Question: I'm new in creating 'Android' apps, and I would like to hide the 'Title, App Icon', and the whole top area of the 'ActionBar', but keep the Tabs Navigations below it. Is it possible?
Here is an explanation picture about what I want exactly:

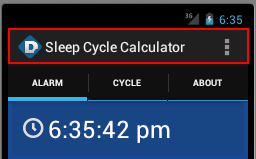
Answer: This will show only tabs:
'''
ActionBar actionBar = getActionBar();
actionBar.setNavigationMode(ActionBar.NAVIGATION_MODE_TABS);
actionBar.setDisplayShowHomeEnabled(false);
actionBar.setDisplayShowTitleEnabled(false);
// Set your tabs below
'''